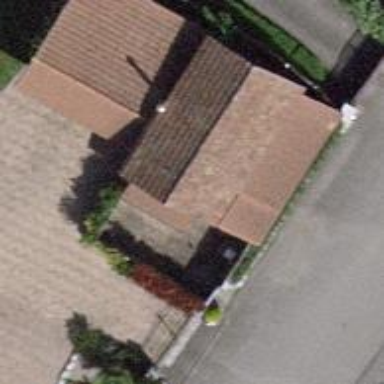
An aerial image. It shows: View of roof of building.